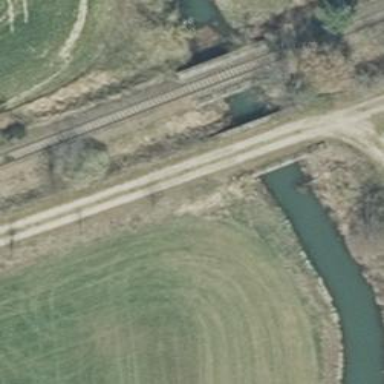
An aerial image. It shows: Track road with bridge.